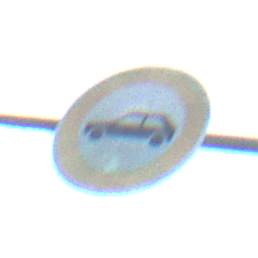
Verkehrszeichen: VerbotPersonenkraftwagen
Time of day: MorningAfternoon
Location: Outdoor (Nature)
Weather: Clear
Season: Winter
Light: Natural